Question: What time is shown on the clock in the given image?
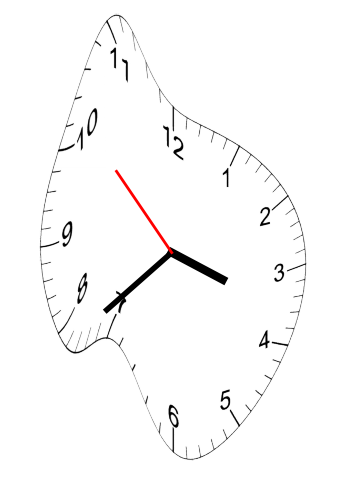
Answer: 03:37:52